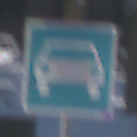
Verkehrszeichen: Kraftfahrstrasse
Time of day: MorningAfternoon
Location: Outdoor (Special)
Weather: Clear
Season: Winter
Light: Natural